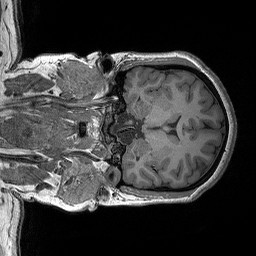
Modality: T1w
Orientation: coronal
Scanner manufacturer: siemens
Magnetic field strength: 3 T
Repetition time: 2.3 s
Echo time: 0.00298 s